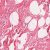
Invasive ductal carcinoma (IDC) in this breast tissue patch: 0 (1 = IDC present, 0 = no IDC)